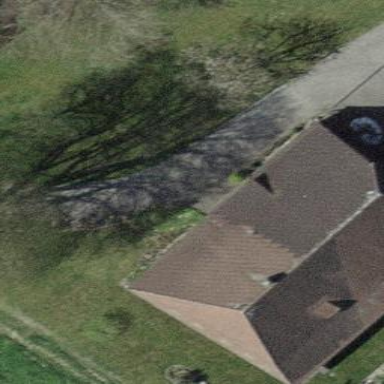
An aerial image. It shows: Residential building.